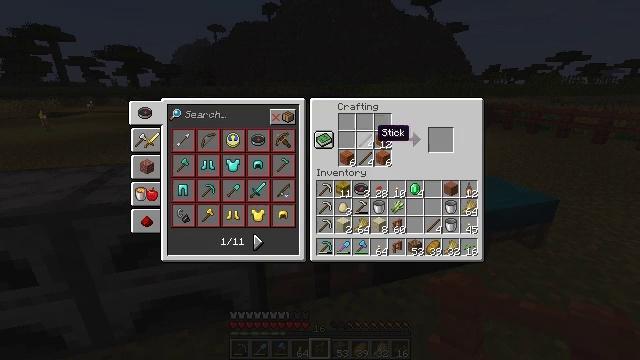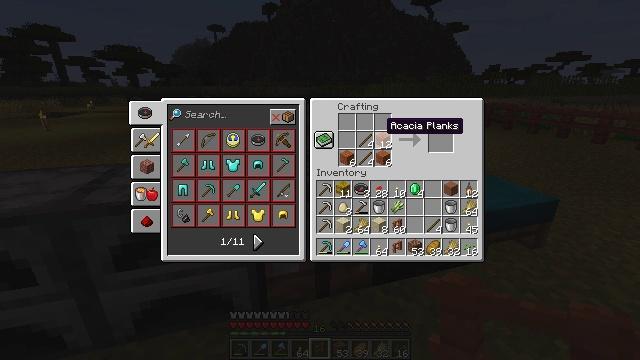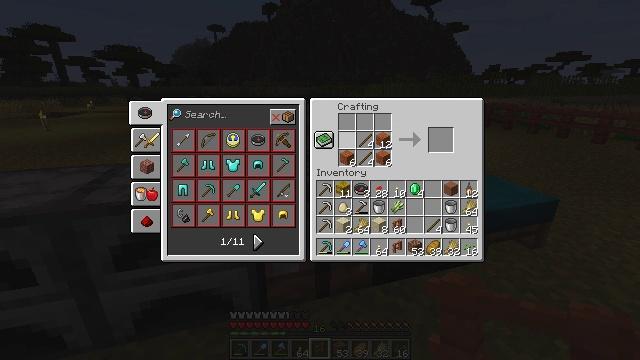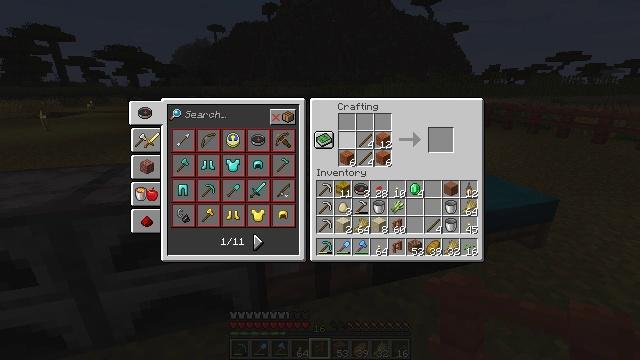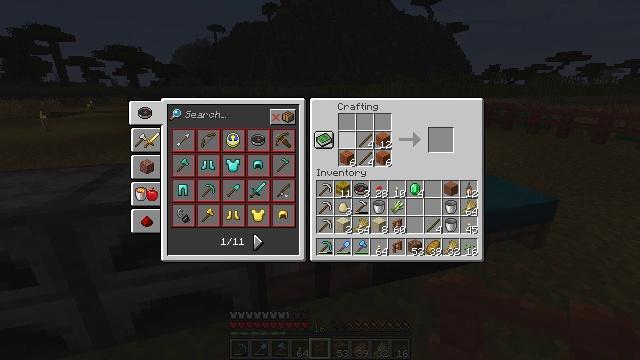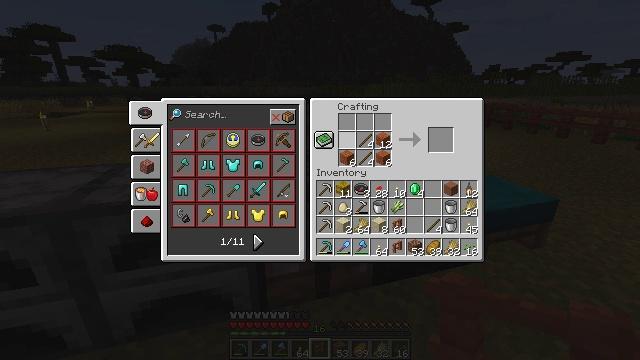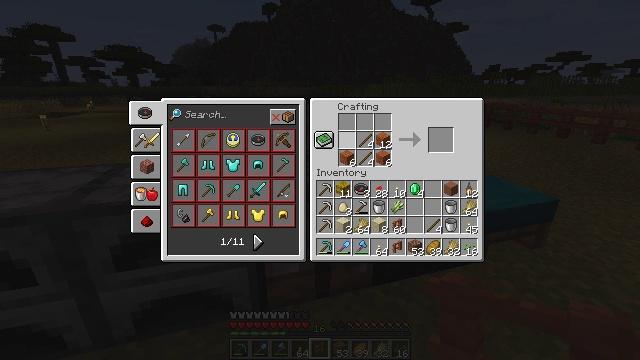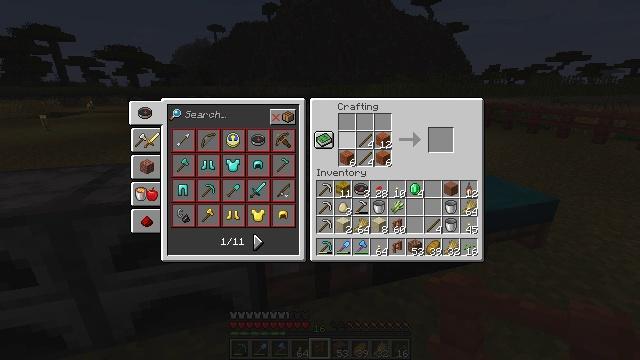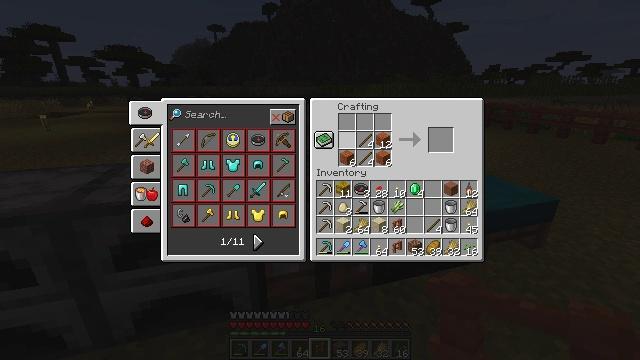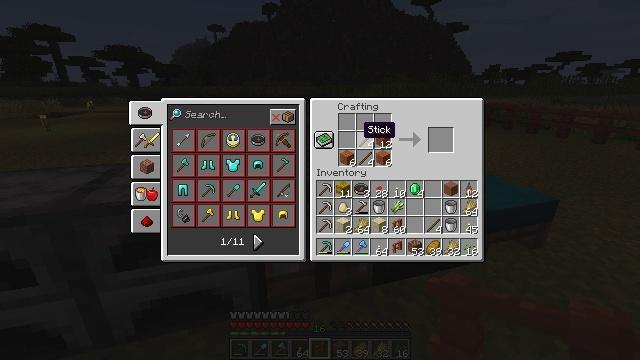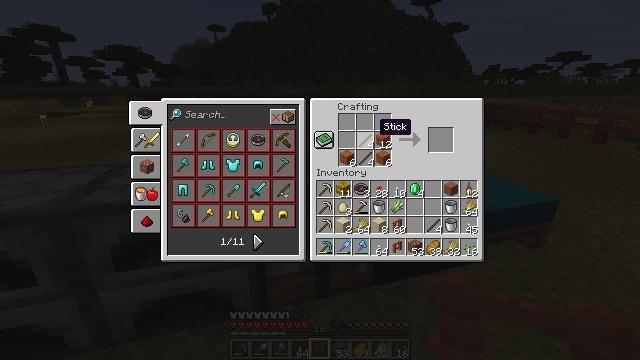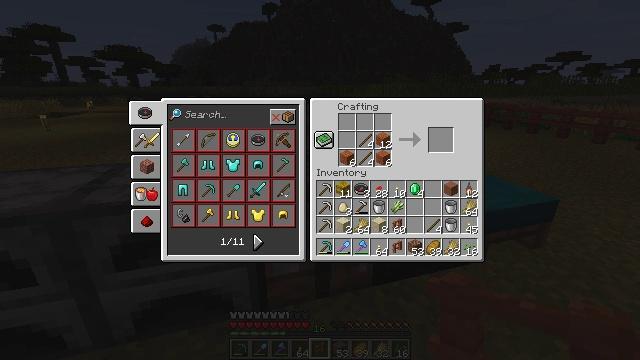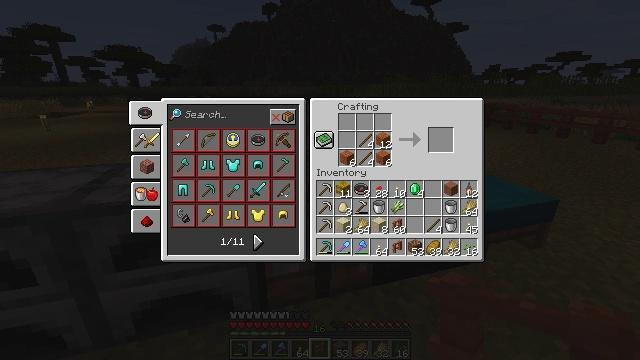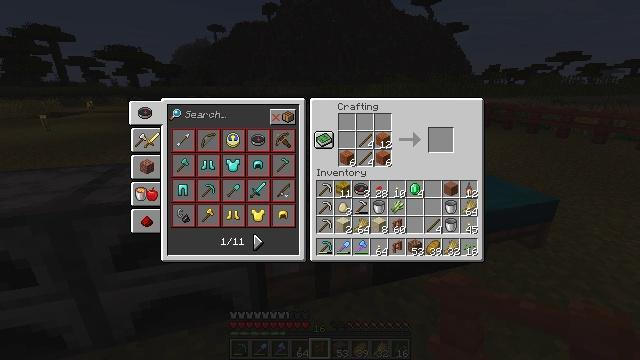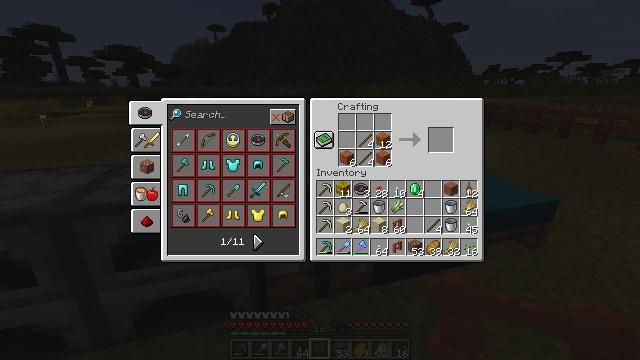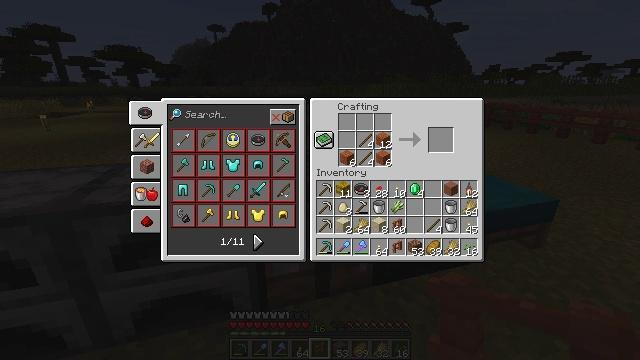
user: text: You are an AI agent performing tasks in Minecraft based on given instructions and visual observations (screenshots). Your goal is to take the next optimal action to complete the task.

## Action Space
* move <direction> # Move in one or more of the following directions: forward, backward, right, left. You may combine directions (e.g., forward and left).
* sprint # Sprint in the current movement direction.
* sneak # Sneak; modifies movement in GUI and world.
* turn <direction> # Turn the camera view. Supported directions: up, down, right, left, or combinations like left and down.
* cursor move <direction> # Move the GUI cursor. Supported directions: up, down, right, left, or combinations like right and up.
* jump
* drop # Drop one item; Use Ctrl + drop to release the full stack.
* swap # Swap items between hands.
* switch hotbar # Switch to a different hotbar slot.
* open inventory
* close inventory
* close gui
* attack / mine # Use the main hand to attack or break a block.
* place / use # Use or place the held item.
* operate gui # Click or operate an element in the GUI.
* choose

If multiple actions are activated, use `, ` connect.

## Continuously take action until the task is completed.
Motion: motion action
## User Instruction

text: Combine acacia wood and sticks in a crafting table for an acacia fence.
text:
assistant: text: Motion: open gui
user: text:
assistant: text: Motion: cursor move left, choose
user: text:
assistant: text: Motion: no_op
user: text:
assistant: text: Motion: no_op
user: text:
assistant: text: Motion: no_op
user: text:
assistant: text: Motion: no_op
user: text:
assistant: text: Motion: no_op
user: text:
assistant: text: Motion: no_op
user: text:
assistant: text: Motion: no_op
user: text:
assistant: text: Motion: cursor move right
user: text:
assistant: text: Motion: cursor move right
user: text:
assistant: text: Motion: no_op
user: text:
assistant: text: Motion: no_op
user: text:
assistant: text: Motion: no_op
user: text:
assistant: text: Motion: cursor move left
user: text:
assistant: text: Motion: cursor move left
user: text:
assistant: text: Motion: no_op
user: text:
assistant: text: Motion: choose
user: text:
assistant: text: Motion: choose
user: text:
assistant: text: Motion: choose
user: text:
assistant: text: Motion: cursor move left
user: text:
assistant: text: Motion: cursor move left
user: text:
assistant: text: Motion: no_op
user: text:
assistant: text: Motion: no_op
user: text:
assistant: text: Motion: no_op
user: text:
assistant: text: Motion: operate gui
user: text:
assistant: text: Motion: operate gui
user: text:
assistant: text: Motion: operate gui
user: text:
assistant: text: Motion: no_op
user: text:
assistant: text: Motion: no_op